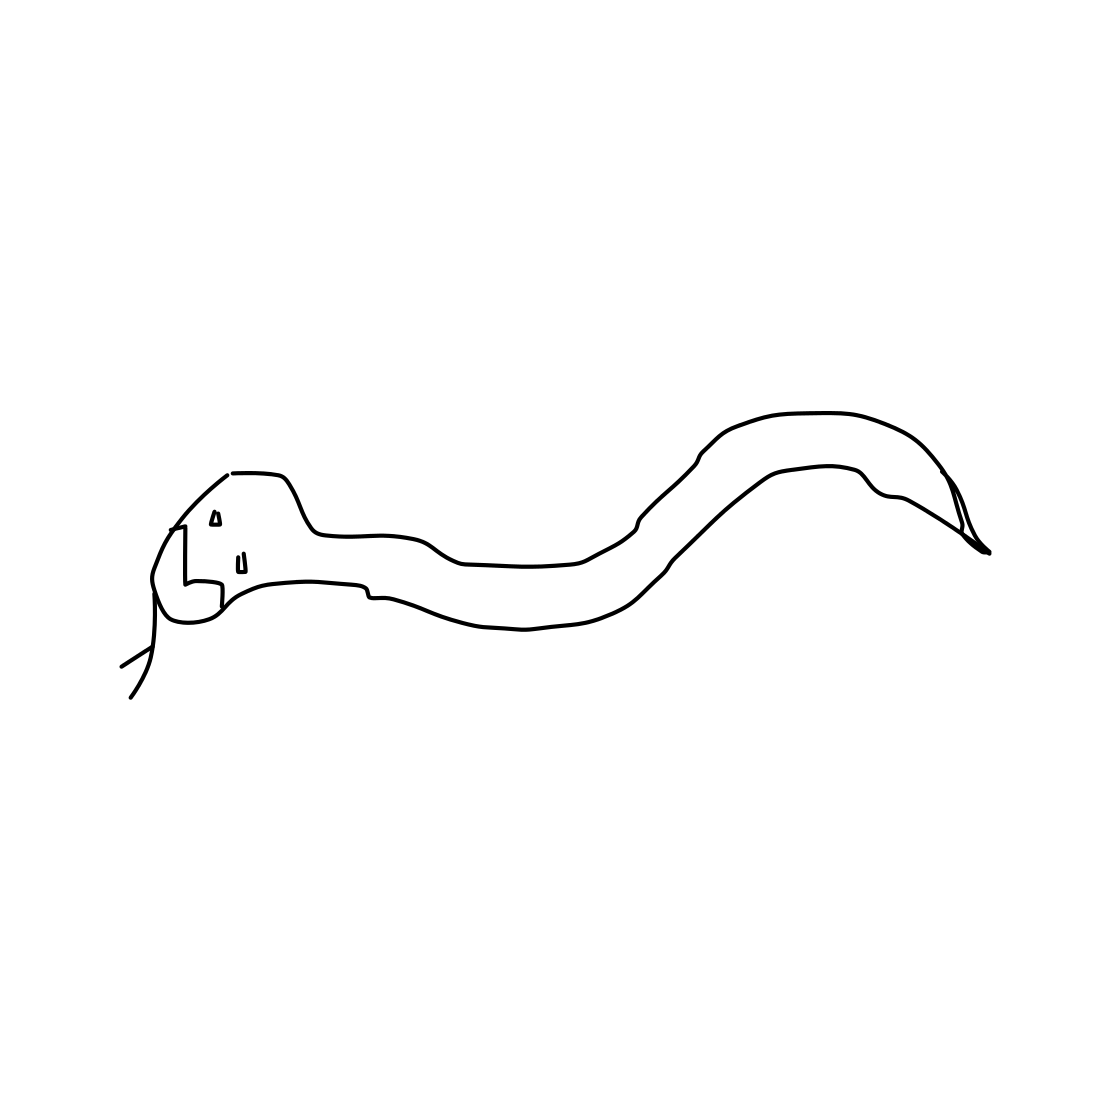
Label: snake